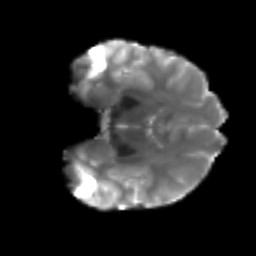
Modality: T2w
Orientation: coronal
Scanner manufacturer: siemens
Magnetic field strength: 3 T
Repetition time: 3.6 s
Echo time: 0.092 s